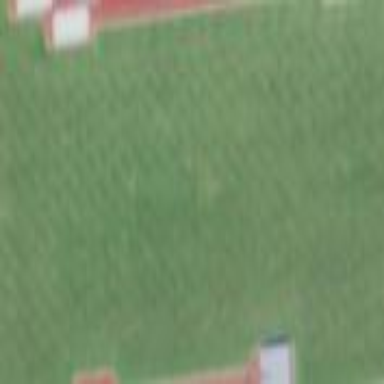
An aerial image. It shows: American football pitch for leisure and sport activities.